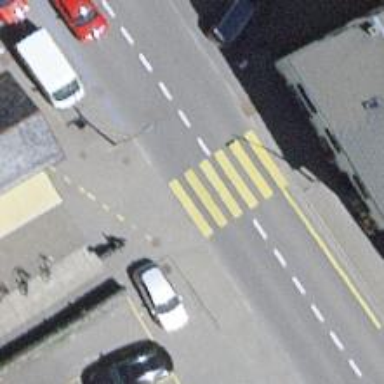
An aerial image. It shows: Uncontrolled zebra crossing on the road.